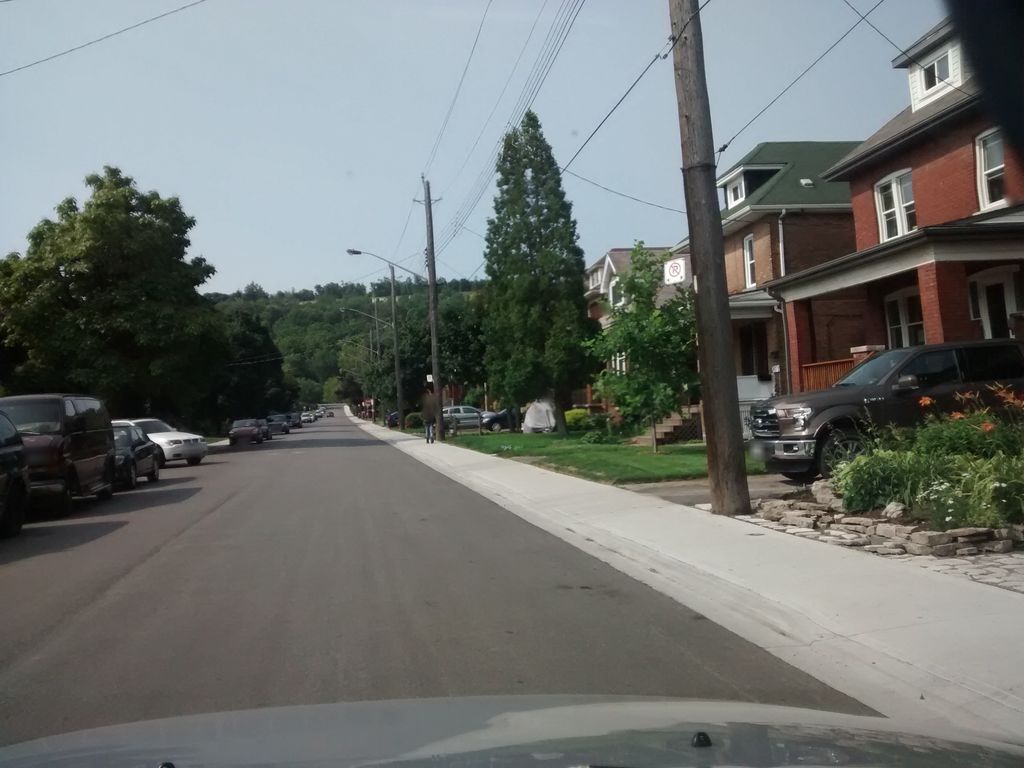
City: hamilton